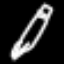
Label: pencil